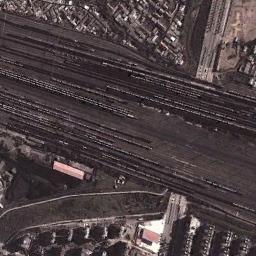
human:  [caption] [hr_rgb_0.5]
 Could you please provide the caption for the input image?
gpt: The railway is on the bare land next to some houses .

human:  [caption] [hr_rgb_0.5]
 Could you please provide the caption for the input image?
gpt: There is a train passing by in the picture .

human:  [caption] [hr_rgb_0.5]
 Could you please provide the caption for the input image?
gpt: These railways are flanked by some buildings and a road is under the railways .

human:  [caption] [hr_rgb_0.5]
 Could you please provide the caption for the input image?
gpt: Several buildings of different shapes and sizes are beside the railway .

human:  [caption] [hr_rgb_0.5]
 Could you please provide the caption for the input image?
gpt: There are some buildings beside the railway .